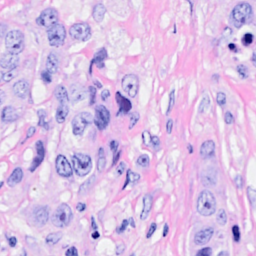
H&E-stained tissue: Breast